Question: I am having a C++ console application code, which would look up for the condition and then save the text to the (.txt) file.
But the condition is not being applied here. What I have in condition is this:
'''
char command[100];
cin >> command;
if (command == "save") {
fstream file;
file.open("C:\Users\AfzaalAhmad\Documents\text.txt");
file << "Data you provided was as saved!";
cout << "File Saved!";
}
else {
cout << "Ummm, sir I think there is an error!
" <<
"The command you entered was: " << command;
}
'''
What I am doing is, to check the command provided by the user, if the command is 'save'
'''
if(command == "save")
'''
then save the data to a file, in the file the data is present when I use this code:
'''
if(command != "save")
'''
Because the command doesnot have to be save, the code executes and gives me the data in the file that is in documents folder.
However, if the 'else' block gets executed, I can still see the correct command 'save' at the end, which is being shown by the code as you can see in the code block.

You can see there, I am using the correct command, but it is not executing as 'if(command == "save")' but it executing if I use this code 'if(command != "save")'.
Any guidance please?
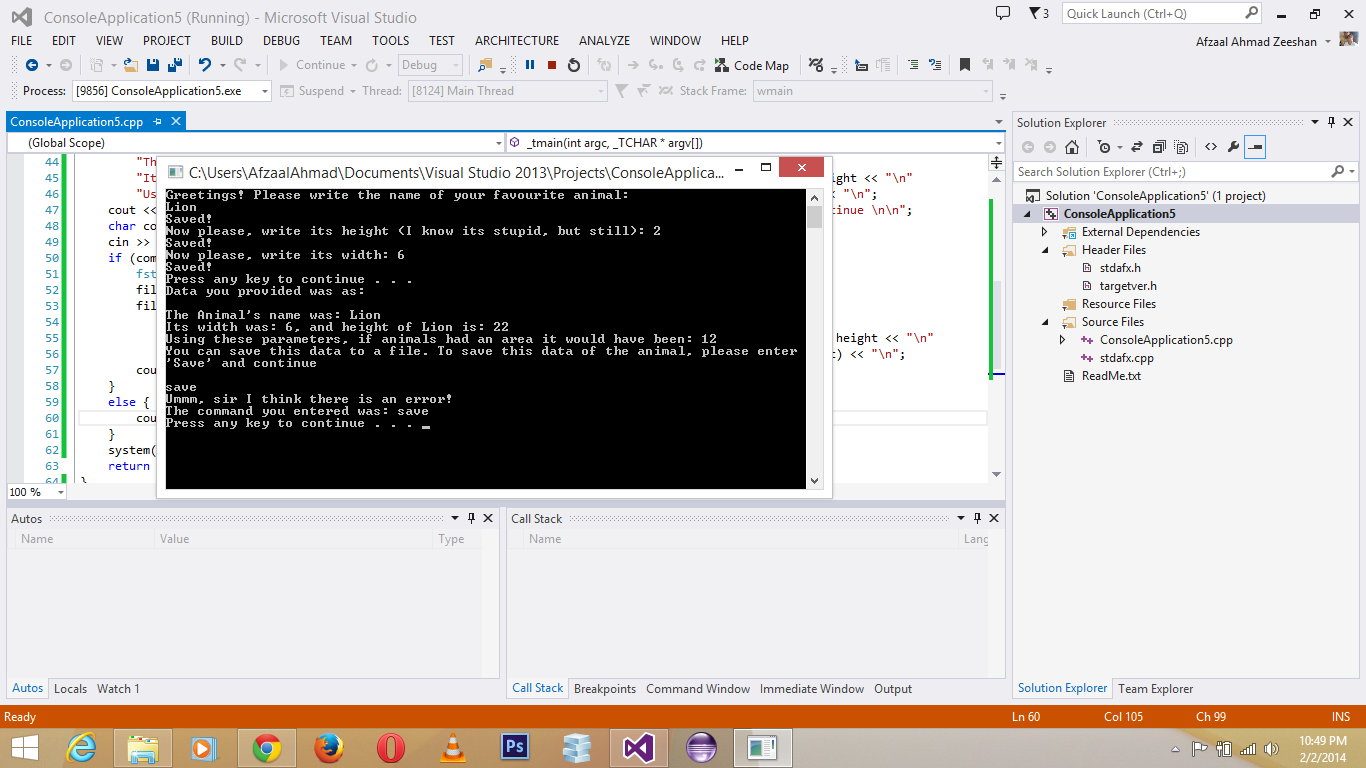
Answer: In this condition
'''
if (command == "save")
'''
you are trying to compare character arrays. But neither C nor C++ has the comparison operator for arrays. Instead this the string literal and the array in the left part of the operation are implicitly converted to pointers to their first characters and in fact you are comparing two pointers that will be always unequal.
To compare character arrays you should use standard C function 'std::strcmp' that is declared in header '<cstring>'( in C++ ) or '<string.h>' (in C)
For example
'''
if ( std::strcmp( command, "save" ) == 0 )
'''